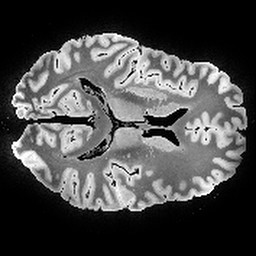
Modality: T2w
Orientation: axial